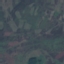
Land use / land cover: HerbaceousVegetation